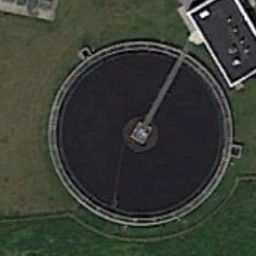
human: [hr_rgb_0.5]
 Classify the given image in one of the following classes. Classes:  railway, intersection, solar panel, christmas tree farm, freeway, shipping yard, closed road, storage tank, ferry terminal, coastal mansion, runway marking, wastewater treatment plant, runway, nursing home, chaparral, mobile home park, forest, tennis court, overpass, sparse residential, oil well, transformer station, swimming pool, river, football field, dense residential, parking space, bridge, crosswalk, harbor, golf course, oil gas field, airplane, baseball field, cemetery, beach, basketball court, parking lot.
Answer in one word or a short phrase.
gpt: wastewater treatment plant